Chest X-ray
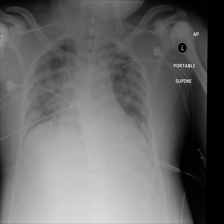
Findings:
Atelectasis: negative
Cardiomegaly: negative
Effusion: negative
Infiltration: negative
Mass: negative
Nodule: negative
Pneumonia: negative
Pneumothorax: negative
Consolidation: negative
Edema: positive
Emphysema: negative
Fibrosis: negative
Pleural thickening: negative
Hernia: negative